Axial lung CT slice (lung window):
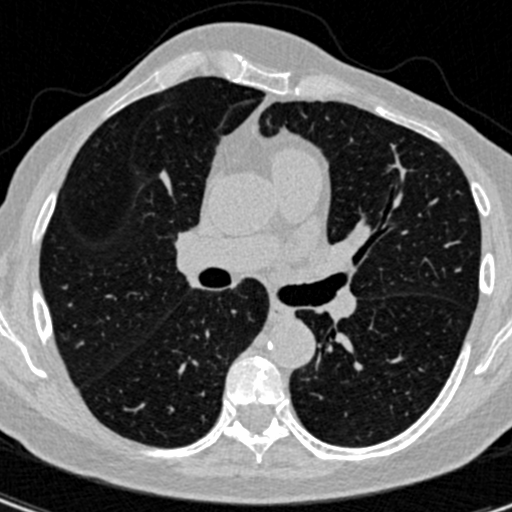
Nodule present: yes
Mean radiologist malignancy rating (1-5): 2